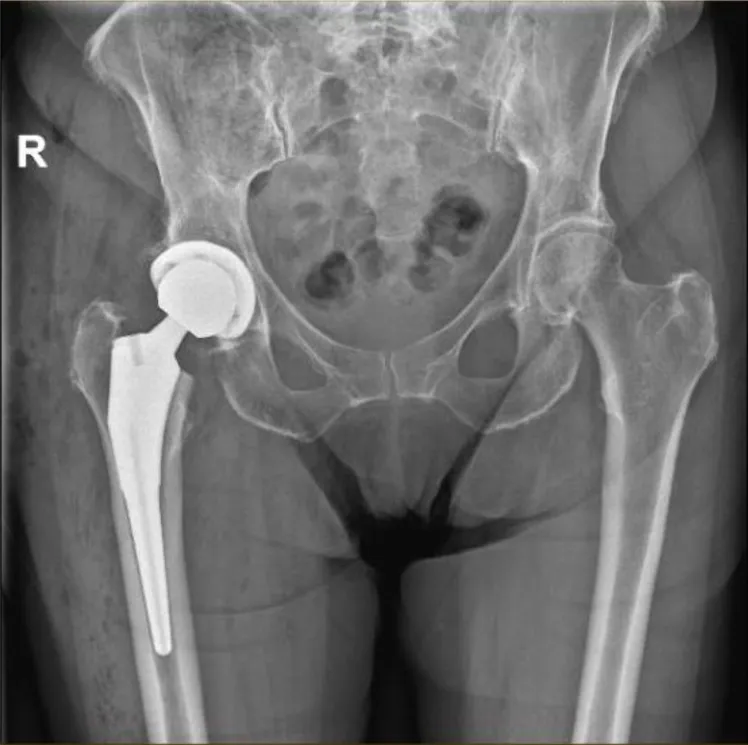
Plain X-ray shows no arguments of prosthetic loosening.
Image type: radiology (x_ray)